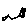
Label: cat